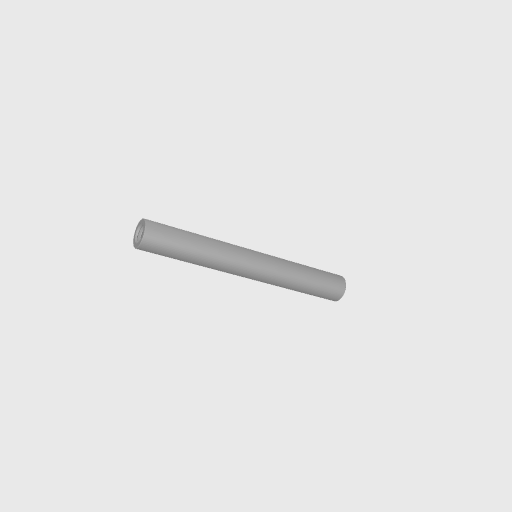
Part: Standoff6OD48